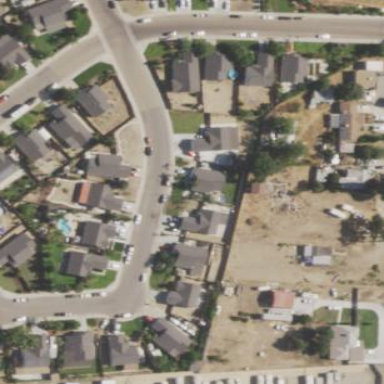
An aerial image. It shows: Residential area comprising single-family residential properties.